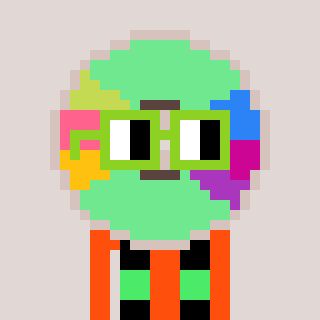
a pixel art character with square light green glasses, a cd-shaped head and a orange-colored body on a warm background